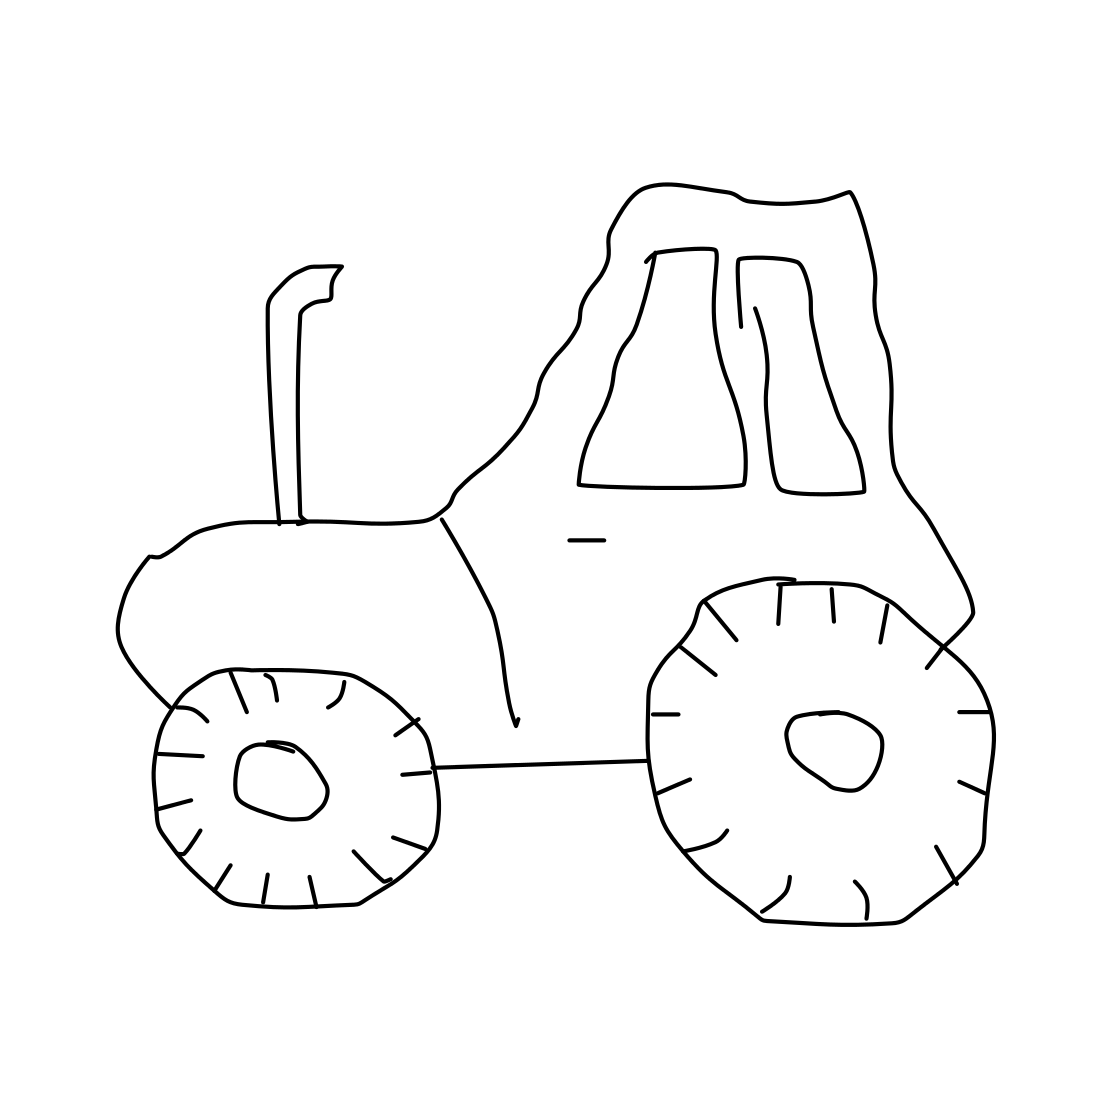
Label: tractor